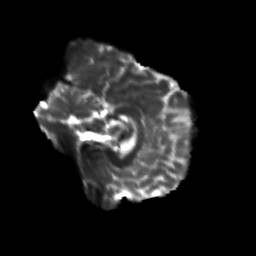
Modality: T2w
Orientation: sagittal
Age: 21
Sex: female
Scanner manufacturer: siemens
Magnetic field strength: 3 T
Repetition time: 3.5 s
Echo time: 0.125 s